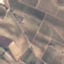
Land use / land cover class: PermanentCrop